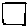
Label: square